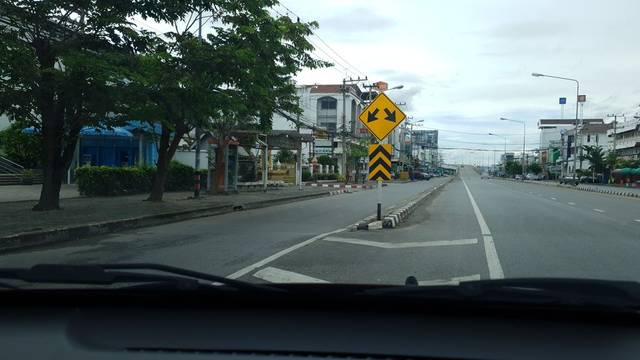
Region: Thailand
Coordinates: 13.113, 99.934